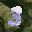
Label: 3